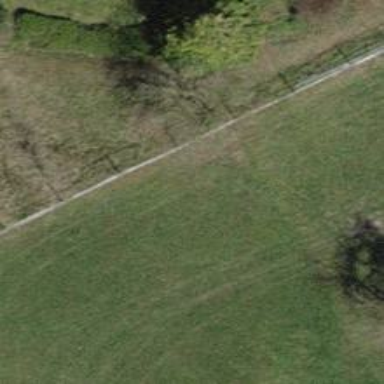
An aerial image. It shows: Fence.